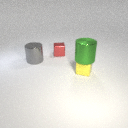
small yellow rubber cube to the right of large gray metal cylinder